Interaction volume radius: 5 \u00c5
Interaction volume height: 15 \u00c5
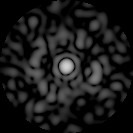
Disorder parameter: 0.8092